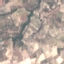
Land use / land cover: PermanentCrop